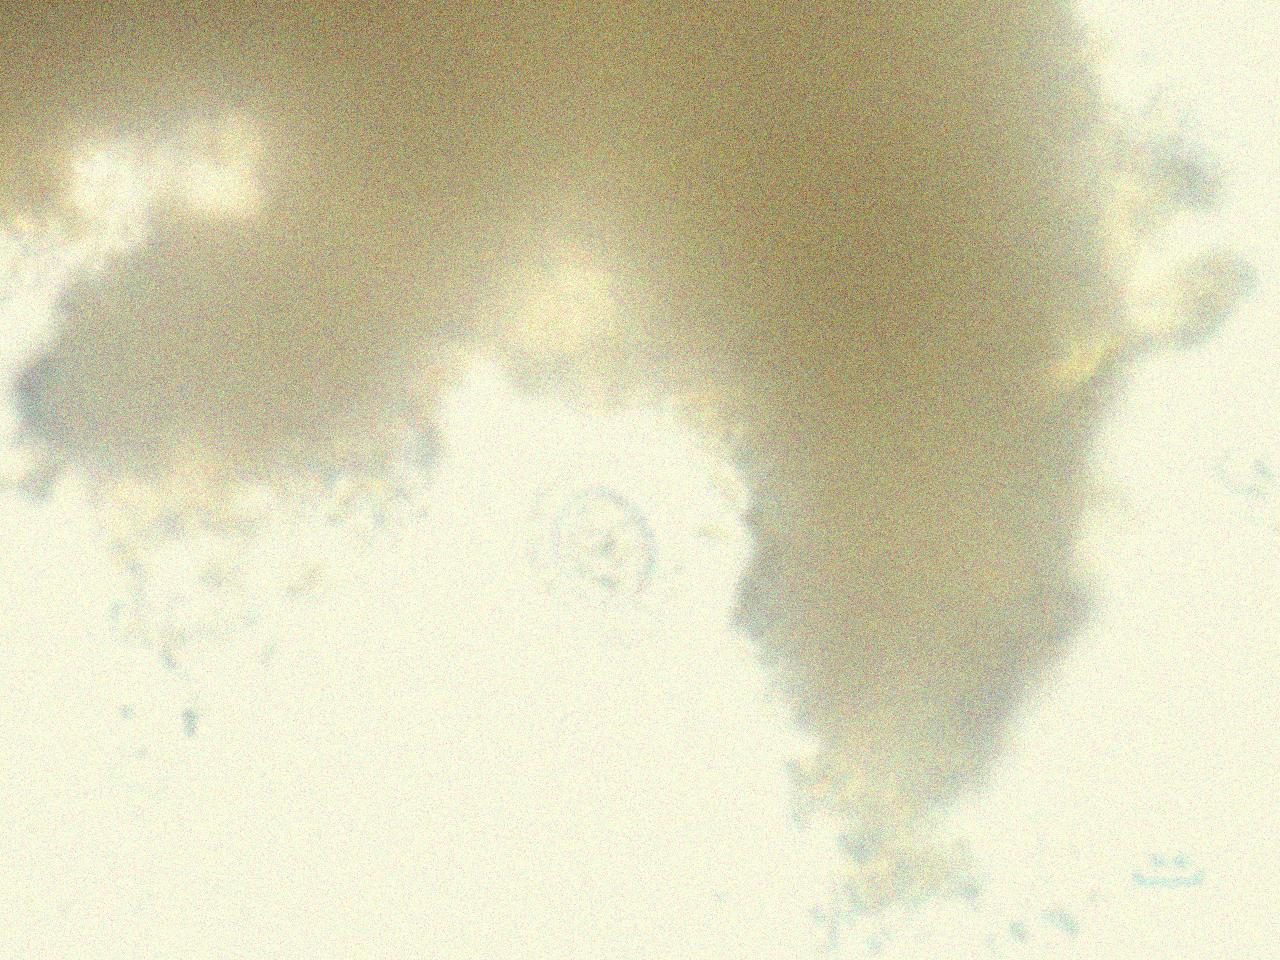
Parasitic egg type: Hymenolepis nana